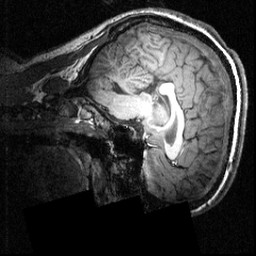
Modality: T1w
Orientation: sagittal
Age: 20
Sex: male
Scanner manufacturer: siemens
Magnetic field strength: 3.951 T
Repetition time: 1.5 s
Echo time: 0.00335 s